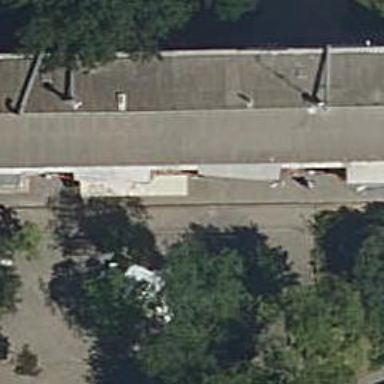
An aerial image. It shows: Greengrocer shop.